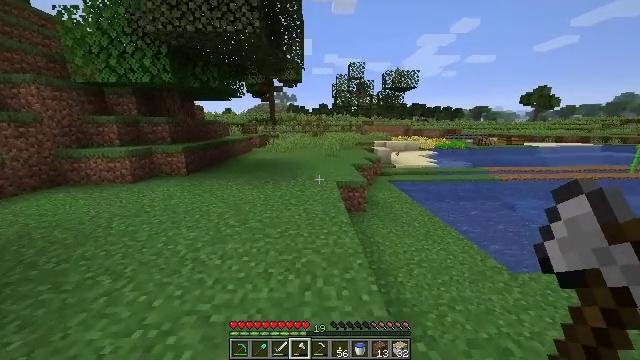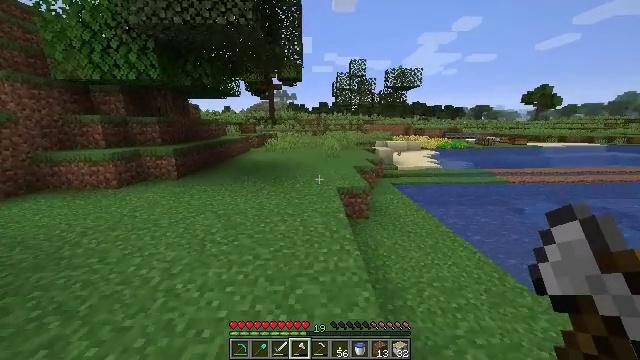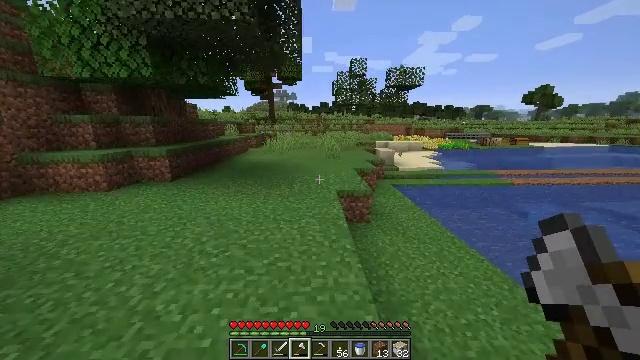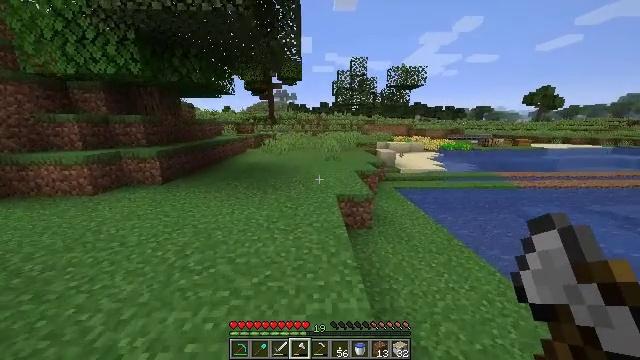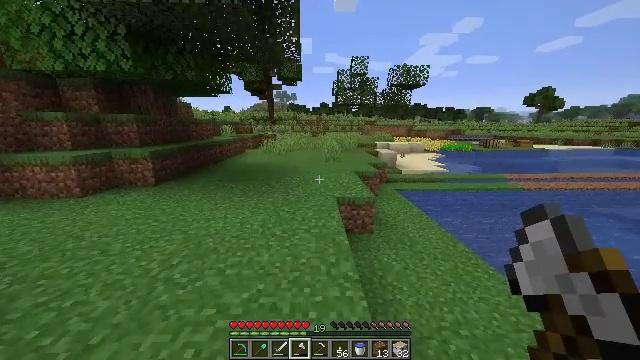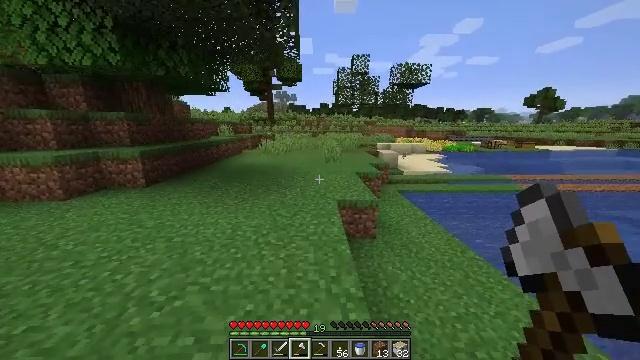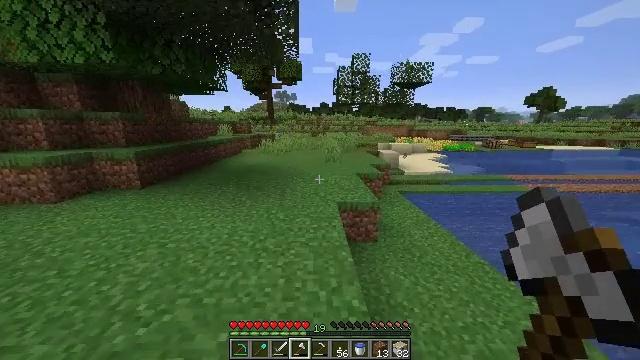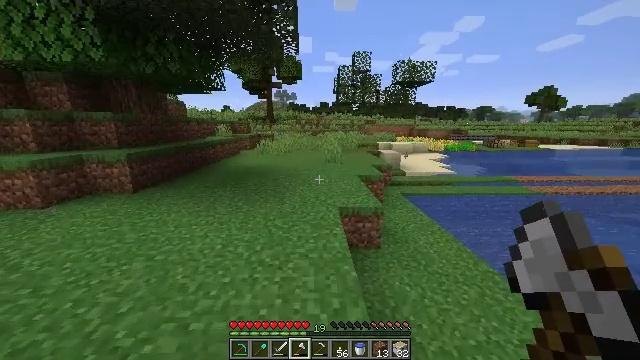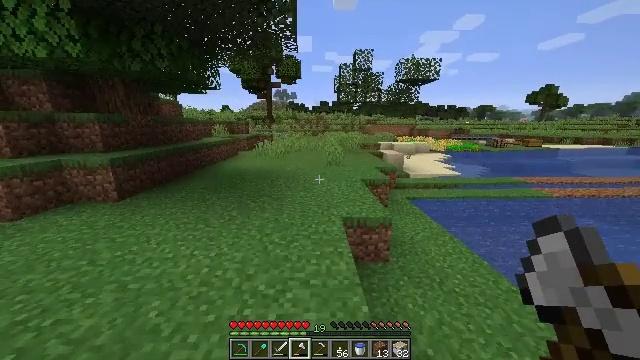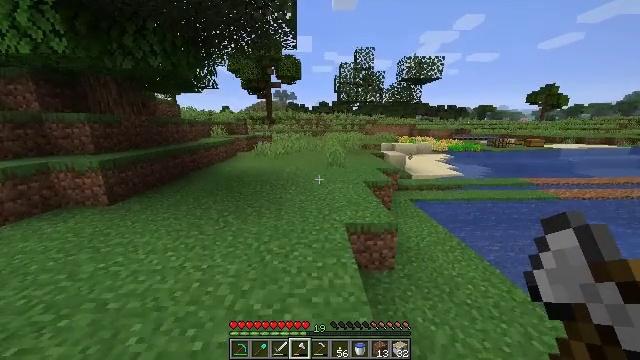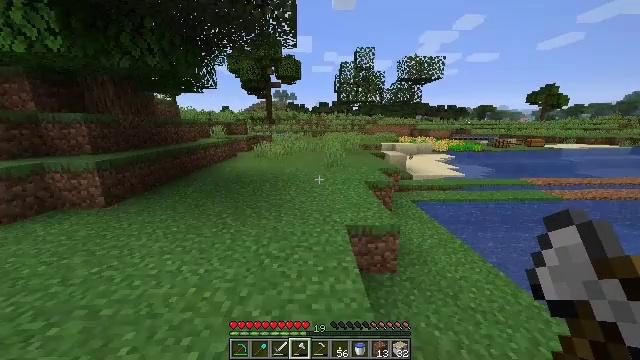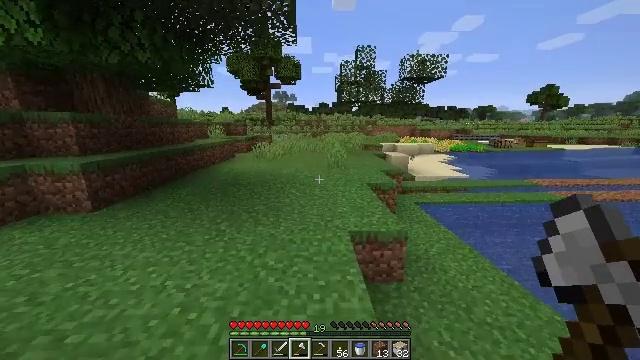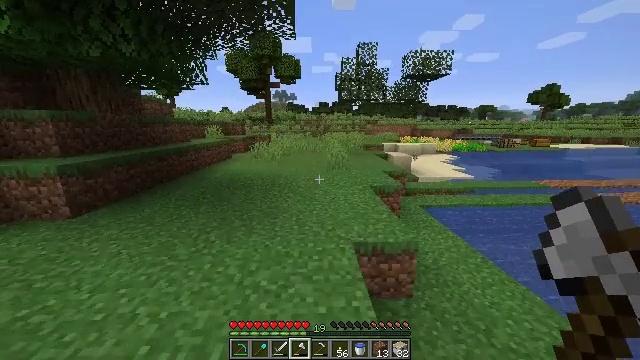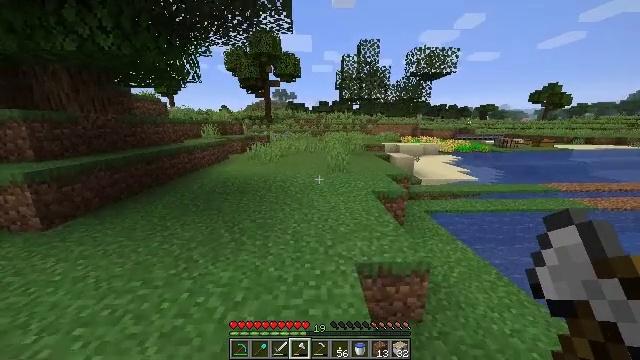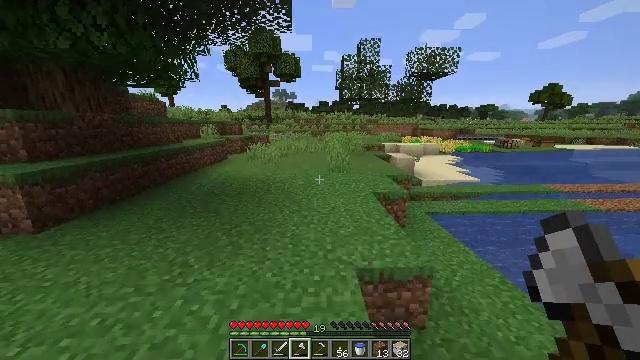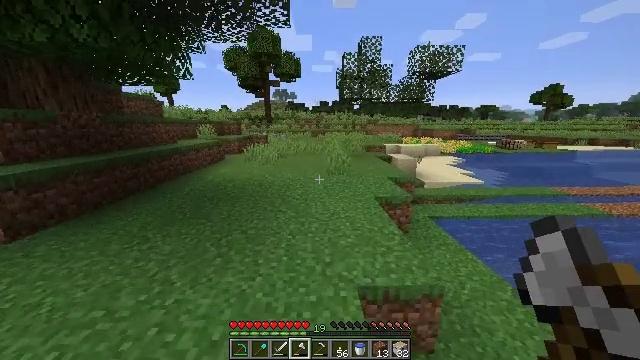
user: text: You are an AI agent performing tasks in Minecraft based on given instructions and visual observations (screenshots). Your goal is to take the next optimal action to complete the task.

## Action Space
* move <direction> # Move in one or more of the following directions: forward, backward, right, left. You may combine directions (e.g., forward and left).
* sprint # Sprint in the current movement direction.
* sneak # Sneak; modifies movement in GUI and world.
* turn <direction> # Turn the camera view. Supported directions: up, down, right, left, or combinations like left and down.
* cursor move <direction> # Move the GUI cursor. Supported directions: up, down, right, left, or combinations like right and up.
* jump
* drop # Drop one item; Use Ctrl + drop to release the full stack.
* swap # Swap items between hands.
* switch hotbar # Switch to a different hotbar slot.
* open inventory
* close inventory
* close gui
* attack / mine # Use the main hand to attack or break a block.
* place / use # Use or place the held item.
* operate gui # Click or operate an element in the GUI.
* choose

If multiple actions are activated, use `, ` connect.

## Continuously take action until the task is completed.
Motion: motion action
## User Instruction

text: Collect sugar cane near water sources.
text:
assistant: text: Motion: move forward, sprint
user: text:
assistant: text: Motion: move forward, sprint
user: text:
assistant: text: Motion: move forward, sprint
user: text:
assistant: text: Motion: move forward, sprint
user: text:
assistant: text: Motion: move forward, sprint
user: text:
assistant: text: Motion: move forward, sprint
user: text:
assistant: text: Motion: move forward, sprint
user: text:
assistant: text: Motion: move forward, sprint
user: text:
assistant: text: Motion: move forward, sprint
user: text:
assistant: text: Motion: move forward, sprint
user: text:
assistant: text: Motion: move forward, sprint
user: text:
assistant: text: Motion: move forward, sprint
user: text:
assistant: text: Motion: move forward, sprint
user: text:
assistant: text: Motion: move forward, sprint
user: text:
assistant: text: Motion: move forward, sprint
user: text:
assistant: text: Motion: move forward, sprint
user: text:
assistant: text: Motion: move forward, sprint
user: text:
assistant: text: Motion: move forward, sprint
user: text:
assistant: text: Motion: move forward, sprint
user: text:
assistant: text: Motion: move forward, sprint
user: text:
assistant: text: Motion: move forward, sprint
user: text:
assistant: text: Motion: move forward, sprint
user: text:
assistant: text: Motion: move forward, sprint
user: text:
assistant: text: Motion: move forward, sprint
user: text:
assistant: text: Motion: move forward, sprint
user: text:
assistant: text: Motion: move forward, sprint
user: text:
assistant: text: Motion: move forward, sprint
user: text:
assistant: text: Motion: move forward, sprint, turn right
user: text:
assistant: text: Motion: move forward, sprint, turn right and down
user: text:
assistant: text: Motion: move forward, sprint, turn right and down